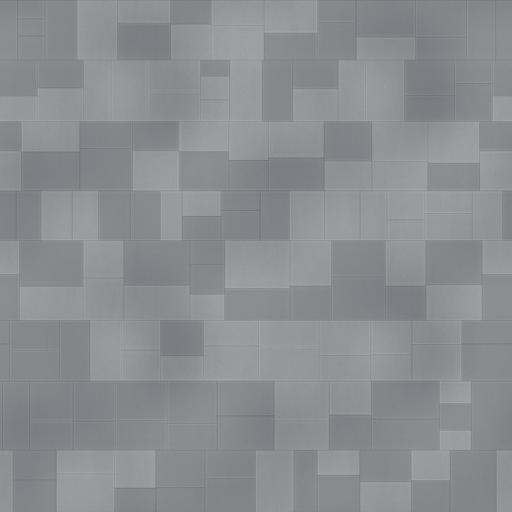
Tags: decoration design metal plates